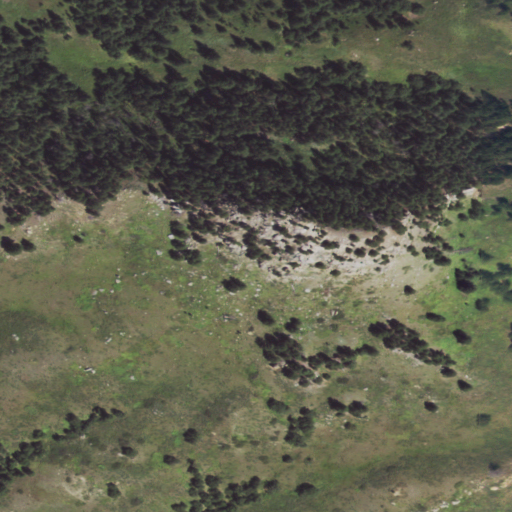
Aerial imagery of mountain in Wyoming named Schoolmarm Butte containing grassland, evergreen forest, and shrub